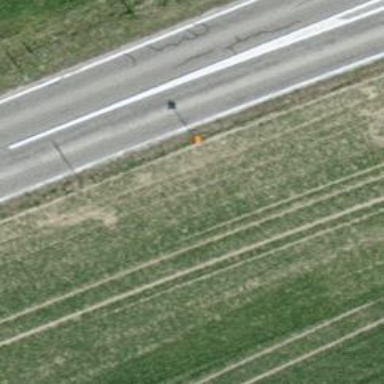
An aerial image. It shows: Aerial marker.